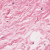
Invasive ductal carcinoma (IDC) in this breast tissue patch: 0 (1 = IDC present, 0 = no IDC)